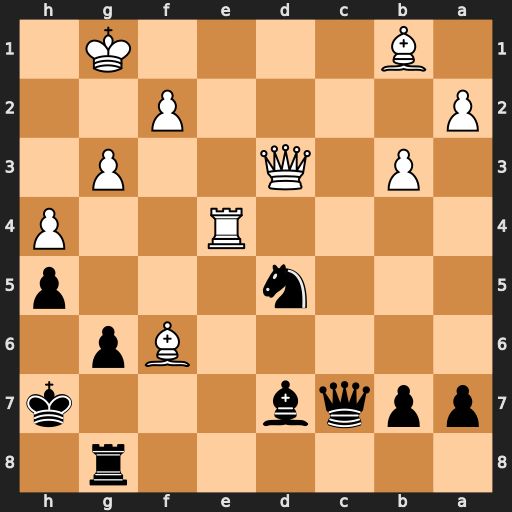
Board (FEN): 6r1/ppqb3k/5Bp1/3n3p/4R2P/1P1Q2P1/P4P2/1B4K1
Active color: b
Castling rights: -
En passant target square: -
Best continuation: Qc1+ Qf1 Qxf1+